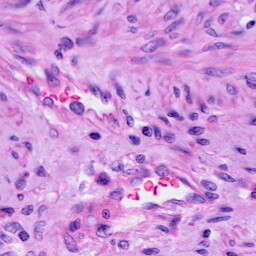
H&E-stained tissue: Cervix